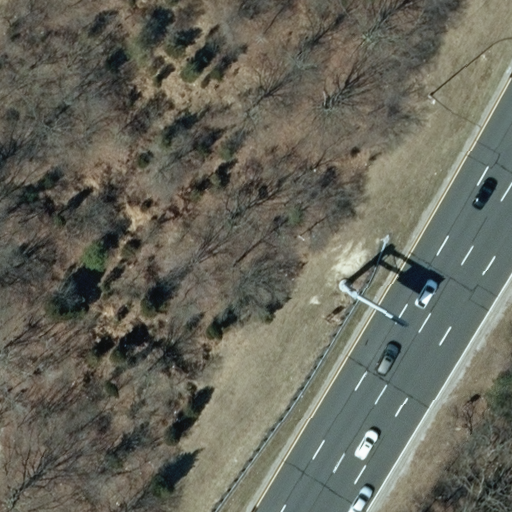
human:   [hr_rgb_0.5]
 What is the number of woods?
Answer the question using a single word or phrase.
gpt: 1

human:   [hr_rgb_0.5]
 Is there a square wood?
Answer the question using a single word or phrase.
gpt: no

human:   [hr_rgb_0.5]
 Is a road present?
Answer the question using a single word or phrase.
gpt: yes

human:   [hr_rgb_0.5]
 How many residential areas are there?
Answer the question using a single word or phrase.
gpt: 1

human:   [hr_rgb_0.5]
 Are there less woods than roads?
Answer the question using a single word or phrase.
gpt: yes

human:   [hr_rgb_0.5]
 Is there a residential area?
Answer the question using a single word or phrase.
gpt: yes

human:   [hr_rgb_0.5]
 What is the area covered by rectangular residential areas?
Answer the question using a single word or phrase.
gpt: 4096m2

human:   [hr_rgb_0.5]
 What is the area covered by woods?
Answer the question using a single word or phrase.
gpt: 6505m2

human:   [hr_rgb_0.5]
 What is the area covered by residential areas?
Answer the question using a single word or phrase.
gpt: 4096m2

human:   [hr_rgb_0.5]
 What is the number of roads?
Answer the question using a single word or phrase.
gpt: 2

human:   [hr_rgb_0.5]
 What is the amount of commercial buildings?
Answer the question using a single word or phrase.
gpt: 0

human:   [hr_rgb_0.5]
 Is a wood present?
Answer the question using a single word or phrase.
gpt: yes

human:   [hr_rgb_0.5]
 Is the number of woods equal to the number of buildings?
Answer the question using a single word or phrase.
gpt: no

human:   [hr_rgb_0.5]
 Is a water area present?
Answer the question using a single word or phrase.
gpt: no

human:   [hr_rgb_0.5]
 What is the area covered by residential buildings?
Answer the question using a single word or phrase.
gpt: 0m2

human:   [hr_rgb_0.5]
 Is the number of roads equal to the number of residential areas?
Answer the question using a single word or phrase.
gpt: no

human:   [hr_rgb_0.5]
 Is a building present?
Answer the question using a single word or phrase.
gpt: no

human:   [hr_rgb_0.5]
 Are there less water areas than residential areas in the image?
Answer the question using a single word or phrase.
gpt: yes

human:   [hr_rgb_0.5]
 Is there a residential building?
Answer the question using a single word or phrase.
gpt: no

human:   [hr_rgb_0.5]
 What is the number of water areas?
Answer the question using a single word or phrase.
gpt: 0

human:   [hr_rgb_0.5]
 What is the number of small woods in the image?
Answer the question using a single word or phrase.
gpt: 0

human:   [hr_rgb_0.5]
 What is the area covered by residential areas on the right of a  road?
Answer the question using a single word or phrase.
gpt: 4096m2

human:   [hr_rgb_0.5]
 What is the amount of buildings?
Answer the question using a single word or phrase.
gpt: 0

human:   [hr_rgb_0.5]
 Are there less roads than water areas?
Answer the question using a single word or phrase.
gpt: no

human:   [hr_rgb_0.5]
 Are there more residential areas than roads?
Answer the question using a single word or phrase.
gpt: no

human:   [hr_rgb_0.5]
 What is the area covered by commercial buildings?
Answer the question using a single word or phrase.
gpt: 0m2

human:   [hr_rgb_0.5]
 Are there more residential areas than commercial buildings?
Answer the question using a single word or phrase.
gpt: yes

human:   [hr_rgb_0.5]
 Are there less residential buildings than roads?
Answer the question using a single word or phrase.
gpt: yes

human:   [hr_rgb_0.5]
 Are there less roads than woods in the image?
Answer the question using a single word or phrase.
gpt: no

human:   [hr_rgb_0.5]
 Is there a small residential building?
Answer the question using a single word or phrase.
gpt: no

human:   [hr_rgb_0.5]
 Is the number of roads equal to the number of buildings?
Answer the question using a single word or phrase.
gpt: no

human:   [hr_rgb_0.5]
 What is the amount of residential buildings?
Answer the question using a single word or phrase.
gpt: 0

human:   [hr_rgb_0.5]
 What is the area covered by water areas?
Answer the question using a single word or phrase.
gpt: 0m2

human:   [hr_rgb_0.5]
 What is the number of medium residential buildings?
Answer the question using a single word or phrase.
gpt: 0

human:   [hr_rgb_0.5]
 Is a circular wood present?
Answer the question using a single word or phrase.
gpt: no

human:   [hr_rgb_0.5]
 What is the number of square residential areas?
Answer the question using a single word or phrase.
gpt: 0

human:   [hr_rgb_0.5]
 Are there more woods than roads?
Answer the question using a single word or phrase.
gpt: no

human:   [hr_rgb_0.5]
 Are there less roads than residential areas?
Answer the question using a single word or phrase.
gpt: no

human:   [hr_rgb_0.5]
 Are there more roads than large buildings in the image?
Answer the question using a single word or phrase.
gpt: yes

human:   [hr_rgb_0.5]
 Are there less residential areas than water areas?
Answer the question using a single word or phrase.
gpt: no

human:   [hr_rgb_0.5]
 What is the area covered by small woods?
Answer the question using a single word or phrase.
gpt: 0m2

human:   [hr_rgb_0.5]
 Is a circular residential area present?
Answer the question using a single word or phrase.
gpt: no

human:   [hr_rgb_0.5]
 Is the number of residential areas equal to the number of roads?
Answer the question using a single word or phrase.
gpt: no

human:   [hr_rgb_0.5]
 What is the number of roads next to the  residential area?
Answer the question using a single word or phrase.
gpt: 2

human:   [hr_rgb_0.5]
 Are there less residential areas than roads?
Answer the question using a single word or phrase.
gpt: yes

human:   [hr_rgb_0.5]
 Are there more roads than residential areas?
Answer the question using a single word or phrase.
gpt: yes

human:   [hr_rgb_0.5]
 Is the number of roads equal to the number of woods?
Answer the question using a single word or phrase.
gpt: no

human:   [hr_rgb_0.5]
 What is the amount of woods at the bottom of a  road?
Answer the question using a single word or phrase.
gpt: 0

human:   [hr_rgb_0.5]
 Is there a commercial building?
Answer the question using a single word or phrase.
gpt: no

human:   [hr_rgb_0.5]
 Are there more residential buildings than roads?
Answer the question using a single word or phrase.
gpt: no

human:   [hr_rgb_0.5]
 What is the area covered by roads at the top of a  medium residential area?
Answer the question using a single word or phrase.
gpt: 0m2

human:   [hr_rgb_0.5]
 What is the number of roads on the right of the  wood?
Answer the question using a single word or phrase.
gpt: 0

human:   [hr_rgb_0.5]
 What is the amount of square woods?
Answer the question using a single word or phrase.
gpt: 0

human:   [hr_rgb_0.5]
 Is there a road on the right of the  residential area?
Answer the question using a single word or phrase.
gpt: no

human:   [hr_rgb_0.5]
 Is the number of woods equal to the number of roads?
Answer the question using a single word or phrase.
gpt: no

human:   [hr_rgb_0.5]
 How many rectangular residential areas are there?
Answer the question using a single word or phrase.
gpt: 1

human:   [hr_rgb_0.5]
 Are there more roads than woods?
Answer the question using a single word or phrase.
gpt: yes

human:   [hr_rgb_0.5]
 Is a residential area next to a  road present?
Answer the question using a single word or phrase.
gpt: yes

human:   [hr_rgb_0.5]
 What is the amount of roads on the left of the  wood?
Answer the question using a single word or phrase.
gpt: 2

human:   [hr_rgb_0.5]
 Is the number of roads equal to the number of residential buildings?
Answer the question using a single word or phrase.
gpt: no

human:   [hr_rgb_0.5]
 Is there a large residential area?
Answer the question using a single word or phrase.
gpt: yes

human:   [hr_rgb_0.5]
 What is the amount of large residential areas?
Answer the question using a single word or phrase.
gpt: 1

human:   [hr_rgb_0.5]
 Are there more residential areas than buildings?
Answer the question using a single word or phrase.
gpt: yes

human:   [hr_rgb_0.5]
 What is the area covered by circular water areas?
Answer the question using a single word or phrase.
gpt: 0m2